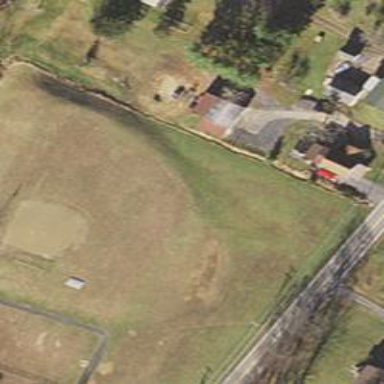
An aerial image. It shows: Baseball pitch for leisure land.